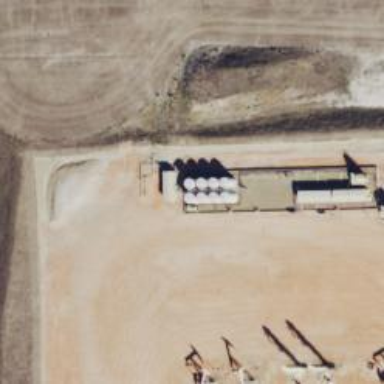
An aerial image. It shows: Storage tank with man-made structure.